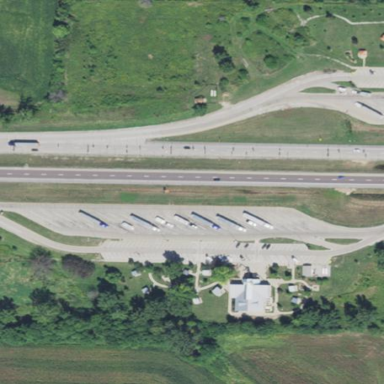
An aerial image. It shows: Rest area on the road.